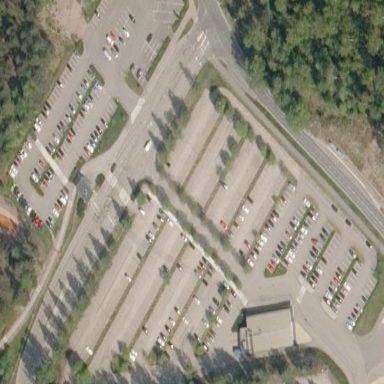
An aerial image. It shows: Parking area.